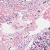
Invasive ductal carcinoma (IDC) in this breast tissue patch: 0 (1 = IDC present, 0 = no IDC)